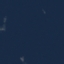
Land use / land cover class: SeaLake